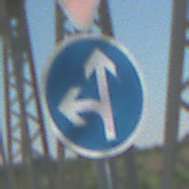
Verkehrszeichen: VorgeschriebeneFahrtrichtungGeradeausOderLinks
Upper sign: VorfahrtGewaehren
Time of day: MorningAfternoon
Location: Outdoor (Special)
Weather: Clear
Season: NotSpecified
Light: Natural